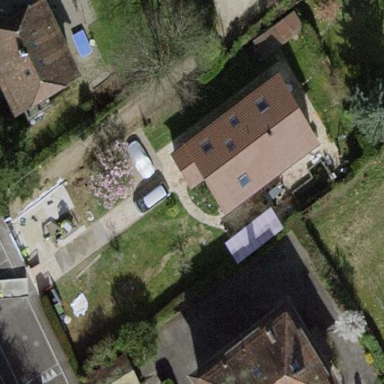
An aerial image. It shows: Garden enclosed by fence.